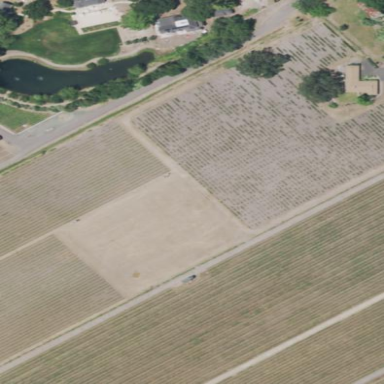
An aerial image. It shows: Vineyard with grape crops.